Interaction volume radius: 10 \u00c5
Interaction volume height: 15 \u00c5
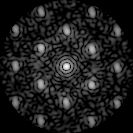
Disorder parameter: 0.4124